Question: I have java applet in web application with Two-way SSL. Under IE11 and Java7u55 the applet pop ups dialog box.

Is there any java plugin specification to explain that behavior? It Looks like the applet looses the ssl and try to recreate it again, doesn't it?
Java7u51 doesn't show this dialog box!
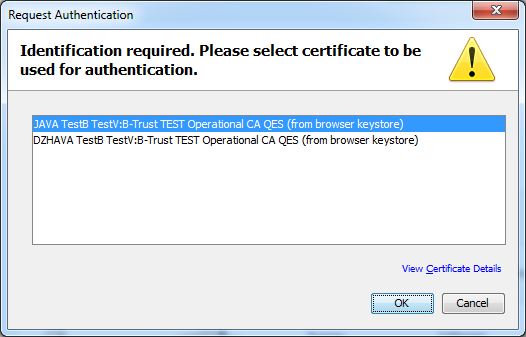
Answer: In applet's attribute I was setting the full path name to each JAR library (about 15).
The solution is to add applet attribute to point the place where all JAR libraries reside.